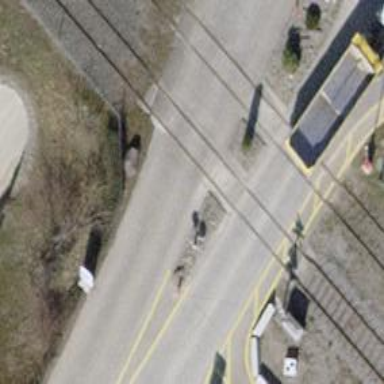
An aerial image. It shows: Crossing for the railway.